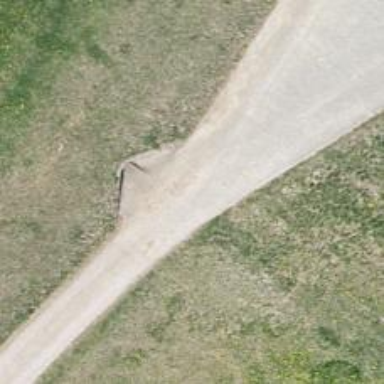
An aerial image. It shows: Paved track with grade1 quality.